Question: What is the color code for the gray color used in this image of google now cards?
Also, which font is used for the small and large text?(heading and subheading of each card)
Thanks
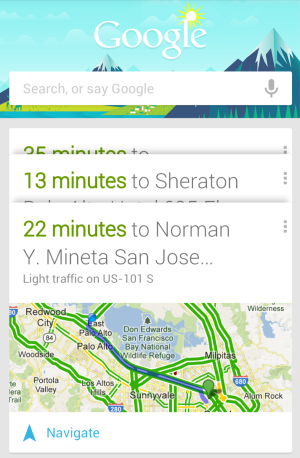
Answer: is the darkest, and;
is the lightest.
Thank you, Instant Eyedropper!
Font: Roboto Light